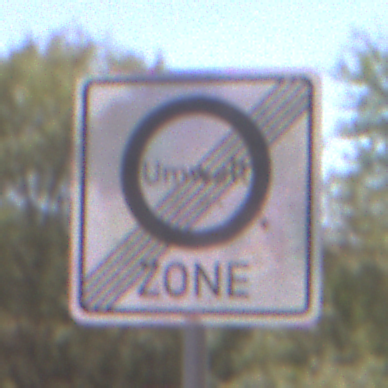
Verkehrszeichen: EndeUmweltzone
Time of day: Midday
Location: Outdoor (RoadRail)
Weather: Clear
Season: NotSpecified
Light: Natural